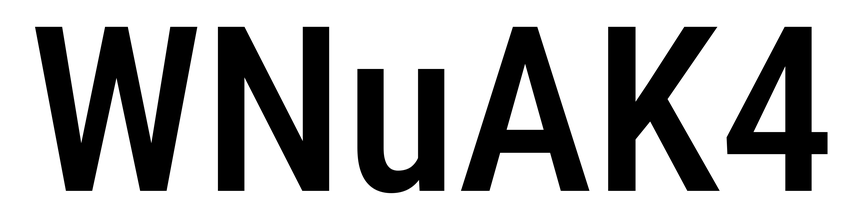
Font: Roboto_Condensed_Medium